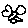
Label: bird